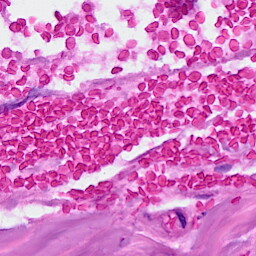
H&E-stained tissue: Breast